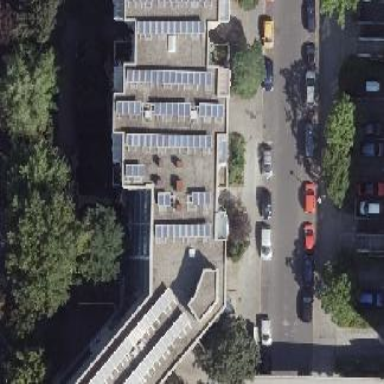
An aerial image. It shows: Building consisting of apartments.